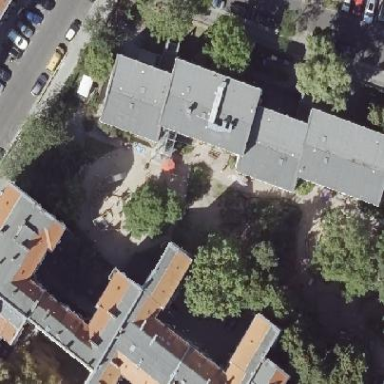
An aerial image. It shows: White kindergarten building with flat roof.